【题型】填空题　【知识点】向量　【难度】easy
如图所示，在$\triangle OAB$中，$C$是$AB$中点，设$\overrightarrow{OA} = \overrightarrow{a}$，$\overrightarrow{OB} = \overrightarrow{b}$，则$\overrightarrow{OC} = \underline{\ \ \ \ \ \ }$。（请用$\overrightarrow{a},\overrightarrow{b}$表示$\overrightarrow{OC}$）

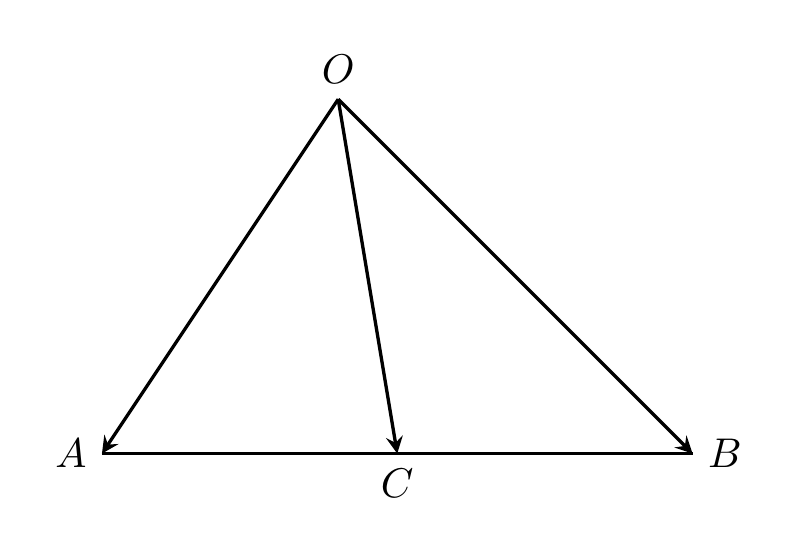
【解答】
\noindent【答案】$\boldsymbol{\overrightarrow{OC} = \dfrac{1}{2}\overrightarrow{a} + \dfrac{1}{2}\overrightarrow{b}}$

\vspace{1em}
\noindent【分析】根据平面向量加、减法的几何意义进行求解即可。

\vspace{1em}
\noindent【解析】因为$C$是$AB$中点，所以$\overrightarrow{OC} = \overrightarrow{OA} + \overrightarrow{AC} = \overrightarrow{OA} + \dfrac{1}{2}\overrightarrow{AB}$。\\
又因为$\overrightarrow{AB} = \overrightarrow{OB} - \overrightarrow{OA}$，所以$\overrightarrow{OC} = \overrightarrow{OA} + \dfrac{1}{2}(\overrightarrow{OB} - \overrightarrow{OA}) = \dfrac{1}{2}\overrightarrow{OA} + \dfrac{1}{2}\overrightarrow{OB}$，\\
即$\overrightarrow{OC} = \dfrac{1}{2}\overrightarrow{a} + \dfrac{1}{2}\overrightarrow{b}$。\\
\noindent 故答案为：$\overrightarrow{OC} = \dfrac{1}{2}\overrightarrow{a} + \dfrac{1}{2}\overrightarrow{b}$。